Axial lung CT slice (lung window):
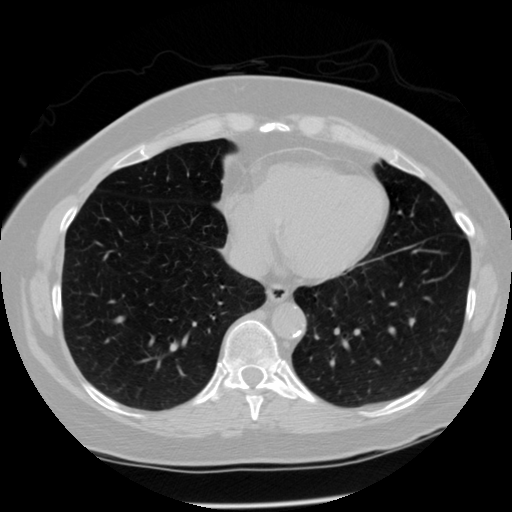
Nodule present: no